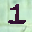
Label: 1